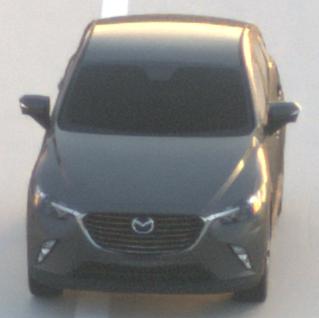
Make: Mazda
Model: CX-3 SKYACTIV-G 120
Detailed model: CX-3 (DK)
Model produced from: 2015/06
Model produced until: 2018/06
Doors: 5
Color: gray
Road condition: dry road
Daytime: dawn
Contrast: medium contrast